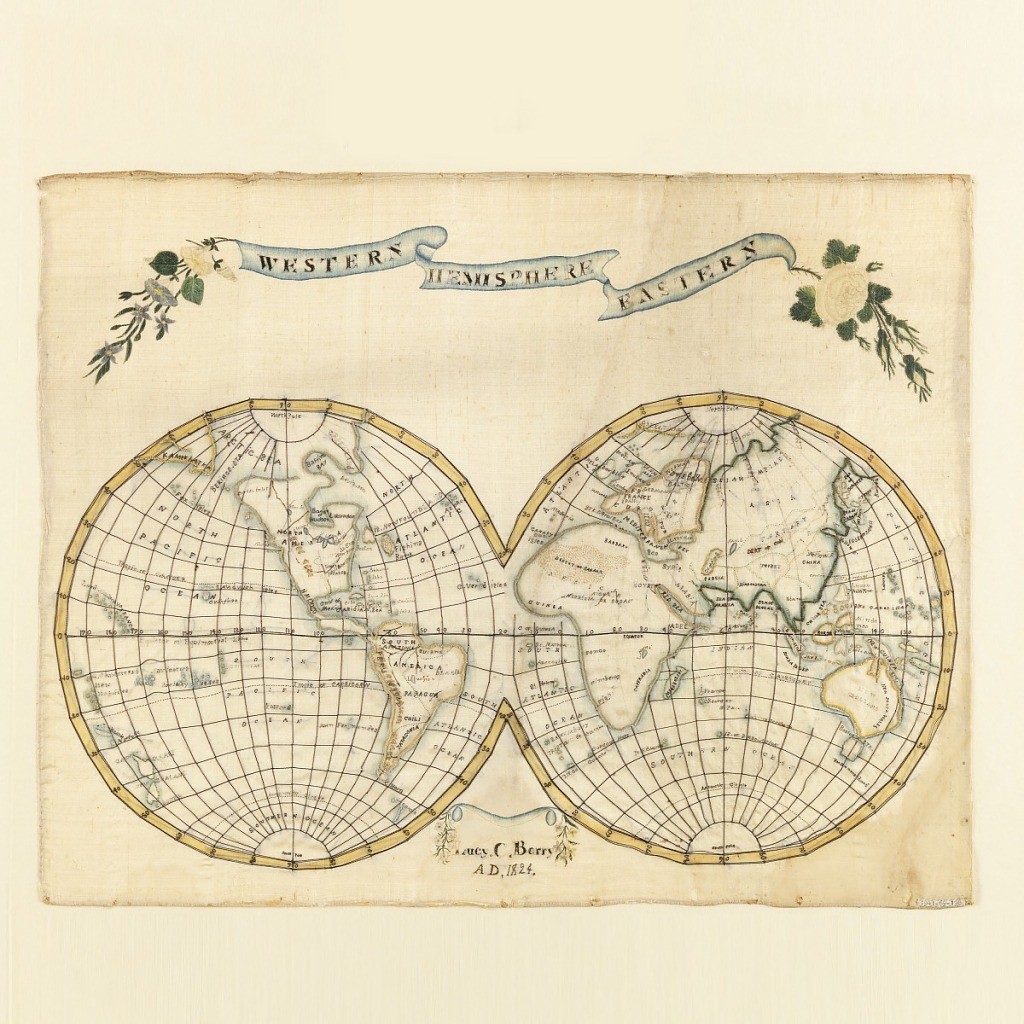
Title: Map sampler
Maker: Lucy C. Berry
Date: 1824
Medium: silk embroidery, watercolor paint, silk foundation Technique: embroidered in stem, satin, laid, and back stitches on plain weave, painted Label: silk embroidered with silk in stem, satin, laid, and back stitches, with watercolor paint
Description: An embroidered map of the world shown as two tangent hemispheres. A banner floats above with Eastern Hemisphere Western and yellow roses. With inscription center bottom.